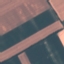
Land use / land cover: AnnualCrop